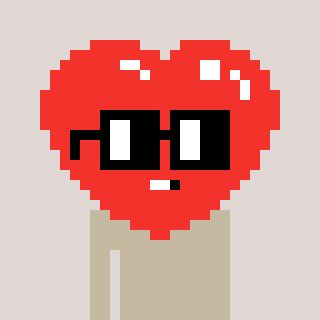
a pixel art character with square black glasses, a heart-shaped head and a blue-colored body on a warm background